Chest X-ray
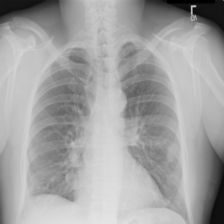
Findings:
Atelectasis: negative
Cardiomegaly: negative
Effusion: negative
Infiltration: negative
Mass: negative
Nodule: positive
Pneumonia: negative
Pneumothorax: negative
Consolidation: negative
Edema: negative
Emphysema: negative
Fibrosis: negative
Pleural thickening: negative
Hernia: negative